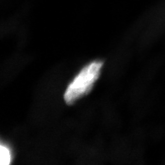
Tissue sample: ovarian
Magnification: 5.0x
Cell type: Myeloid cells
Senescence state: senescent